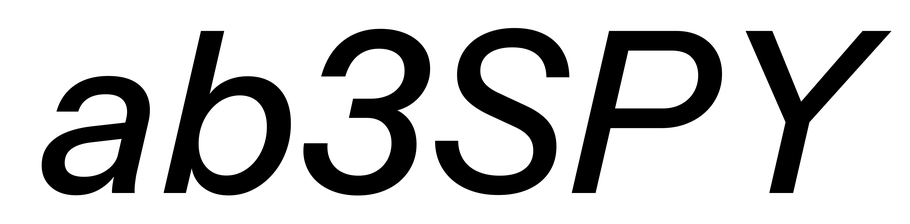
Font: InstrumentSans-Italic_Medium_Italic